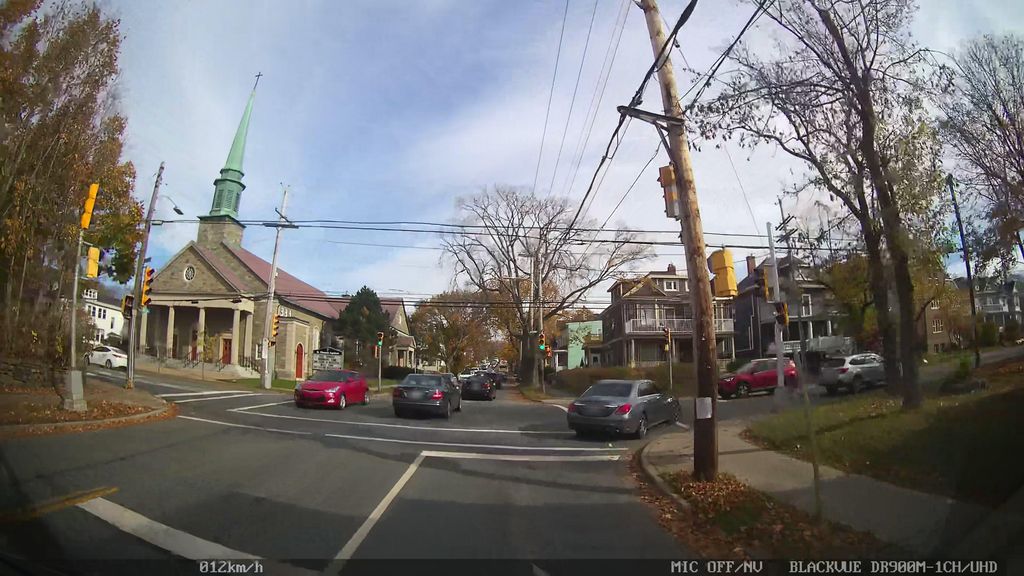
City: halifax